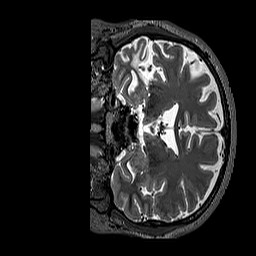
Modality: T2w
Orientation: coronal
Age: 47
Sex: male
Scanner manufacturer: siemens
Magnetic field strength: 3 T
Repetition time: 3.2 s
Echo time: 0.567 s